Question: Suppose I have a ggplot2 dendrogram like this:
'''
require(ggplot2)
require(ggdendro)
hc <- hclust(dist(USArrests), "ave")
dhc <- as.dendrogram(hc)
ddata <- dendro_data(dhc, type="rectangle")
ggplot(segment(ddata),labels=rownames(USArrests))+
geom_segment(aes(x=x, y=y, xend=xend, yend=yend))+
theme_dendro()
'''
How can I rotate it clockwisely in 90 degree? I found a few topics in coord_flip(), but I just want to rotate rather flip. I tried 'geom_segment(aes(x=y, y=x, xend=yend, yend=xend))', but it does not work. Here is the plot that I want to:

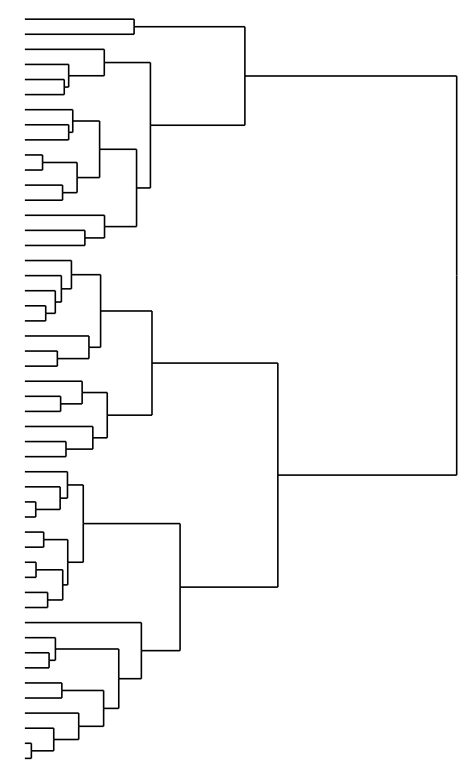
Answer: Use 'x' and 'xend' for y values and then 'y' and 'yend' for y values. With 'scale_y_reverse()' you will get reversed order clusters.
'''
ggplot(segment(ddata),labels=rownames(USArrests))+
geom_segment(aes(y=x, x=y, yend=xend, xend=yend))+
theme_dendro()+scale_y_reverse()
'''
The same can be achieved using original code but adding 'coord_flip()' to rotate by 90 degree and then add 'scale_x_reverse()' to get reversed order.
'''
ggplot(segment(ddata),labels=rownames(USArrests))+
geom_segment(aes(x=x, y=y, xend=xend, yend=yend))+
theme_dendro()+coord_flip()+scale_x_reverse()
'''